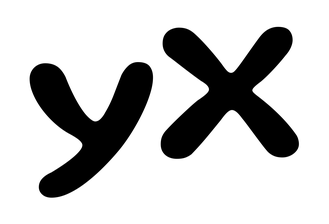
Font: Gluten_Medium